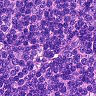
Metastatic tissue present: no